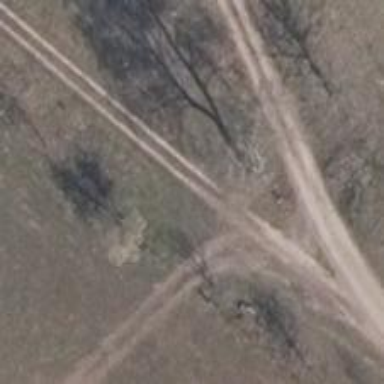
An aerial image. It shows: Sandy track.